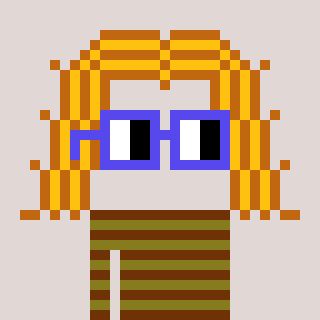
a pixel art character with square blue glasses, a hair-shaped head and a gunk-colored body on a warm background